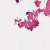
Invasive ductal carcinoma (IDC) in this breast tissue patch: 0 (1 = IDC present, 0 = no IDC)